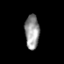
Tissue: prostate
Cell type: Myeloid cells
Senescence score: 0.7011
Nuclear area (px): 484
Mean DAPI intensity: 149.537